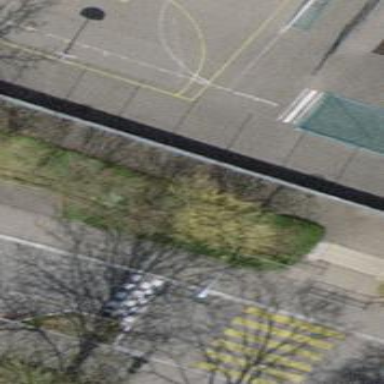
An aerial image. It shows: View of roof of building.